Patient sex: F
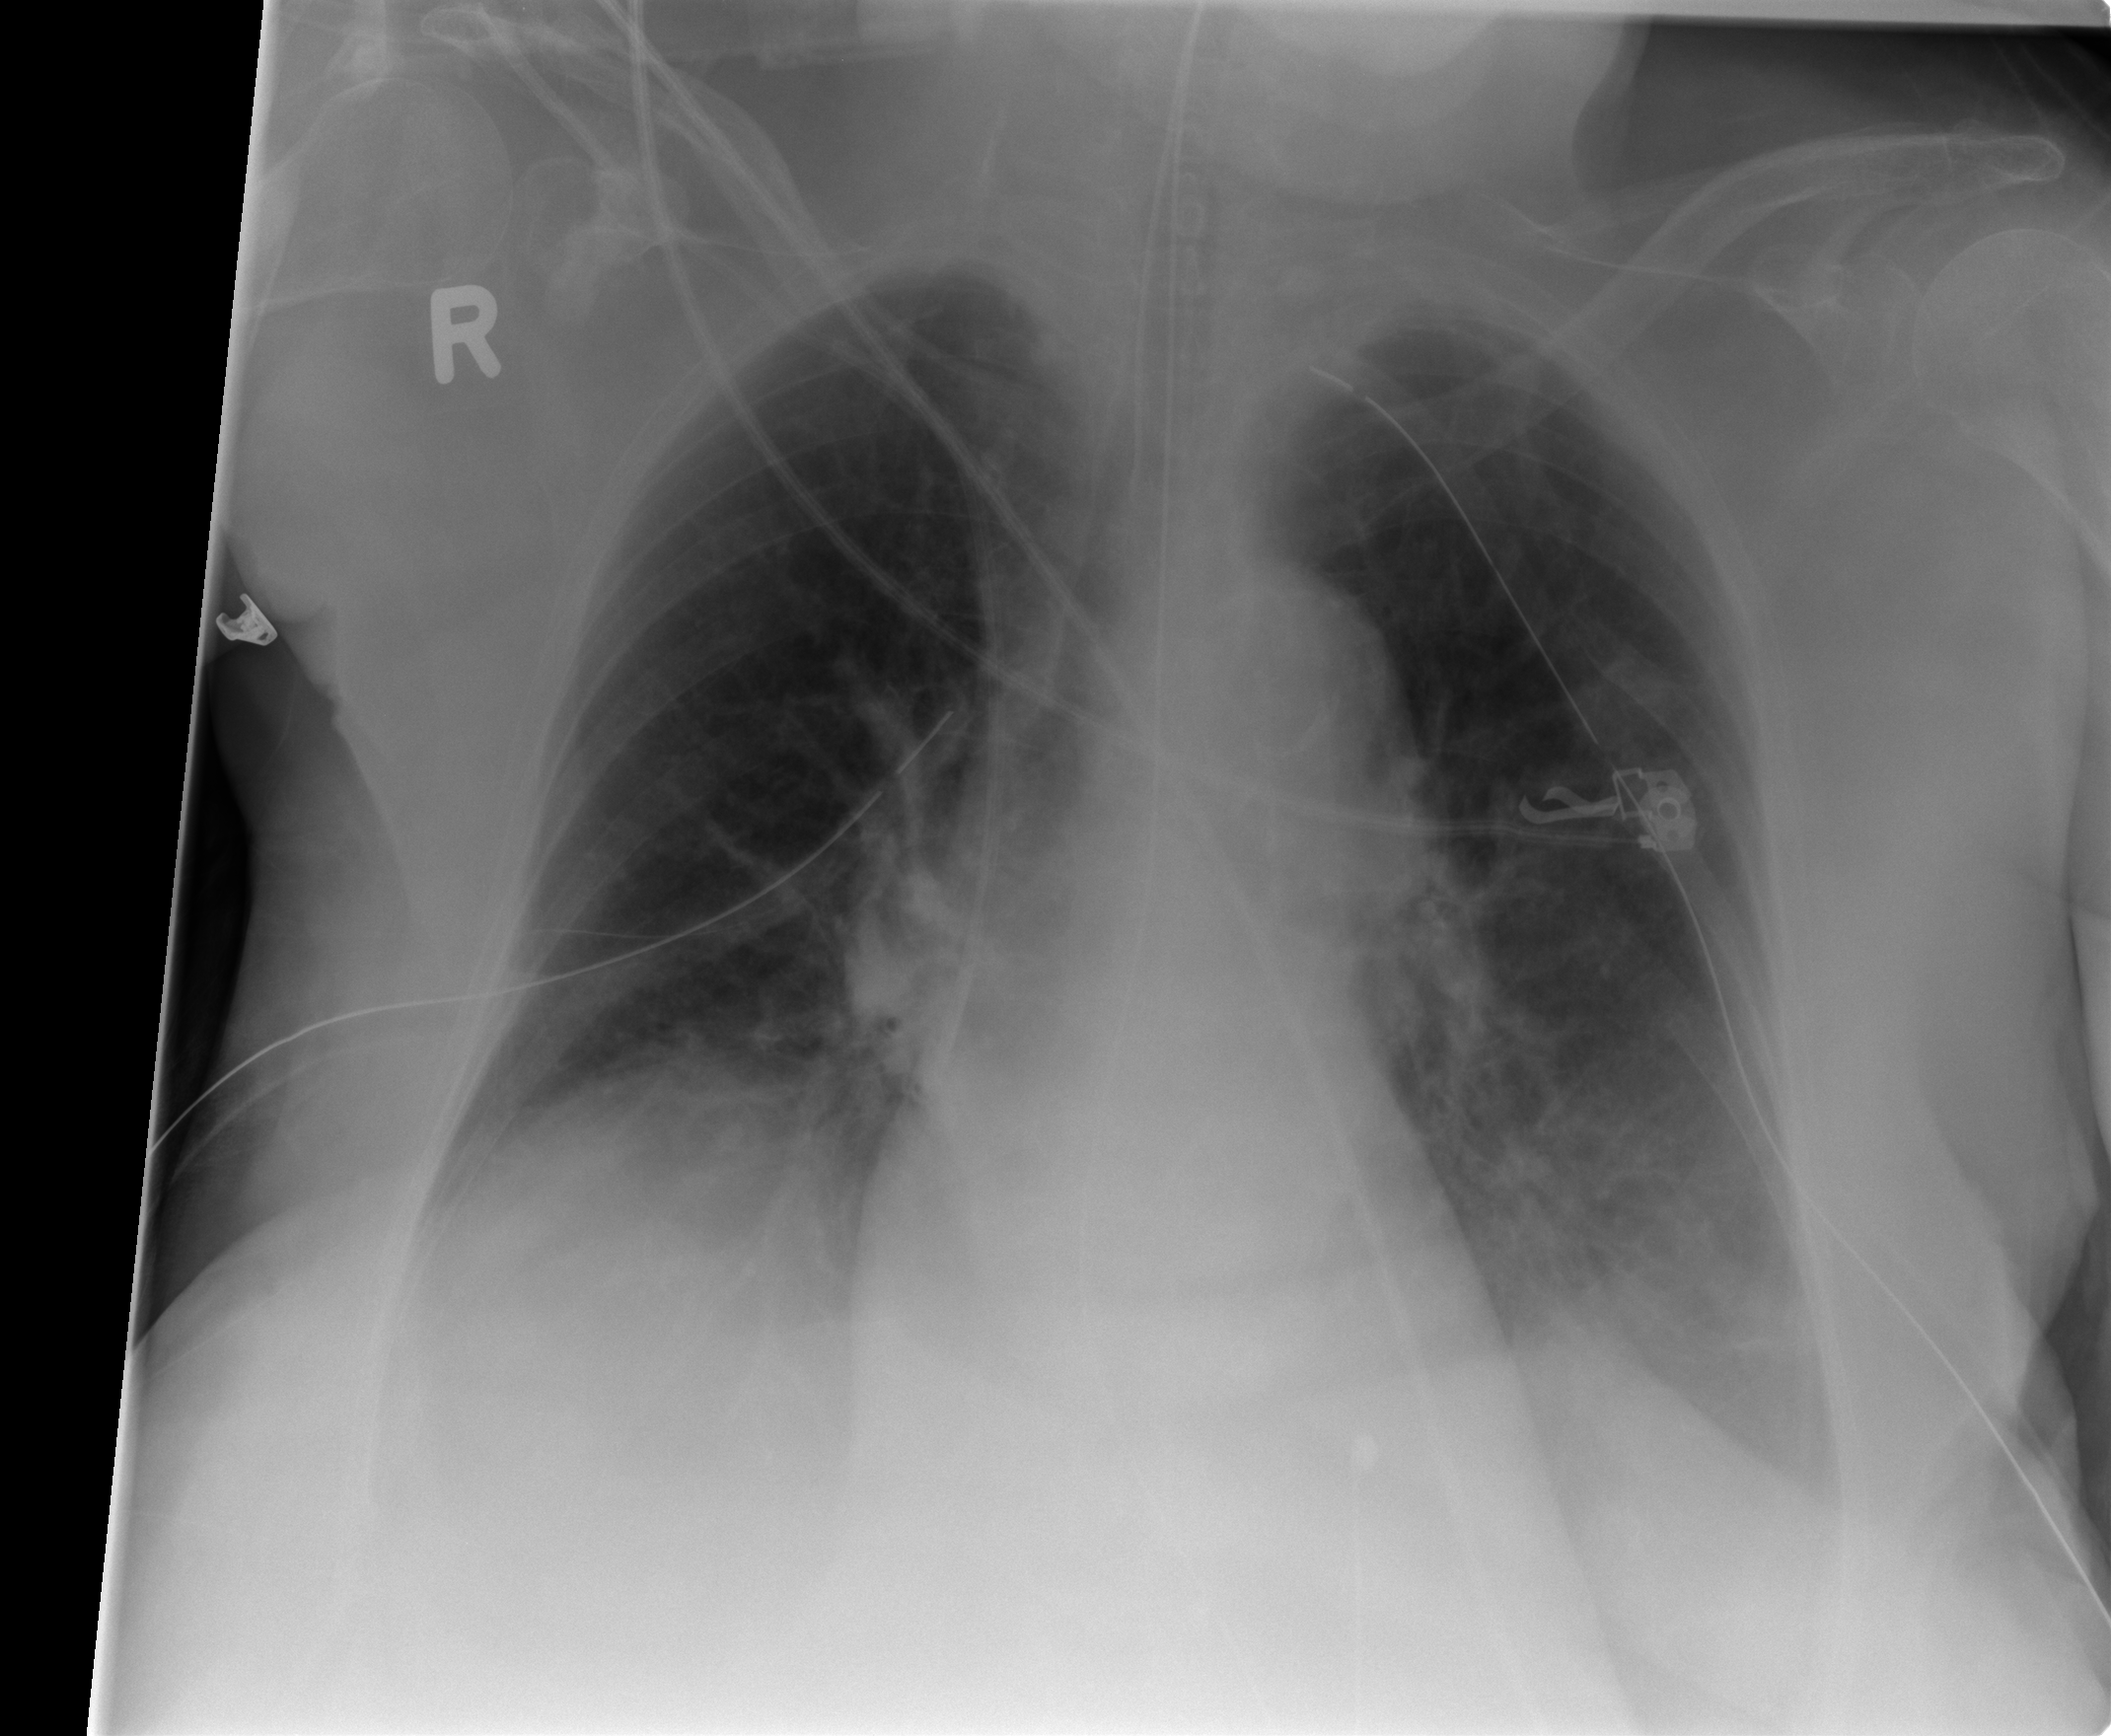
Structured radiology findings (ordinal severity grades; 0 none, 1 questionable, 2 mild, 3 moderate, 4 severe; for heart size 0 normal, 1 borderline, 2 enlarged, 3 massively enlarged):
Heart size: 0
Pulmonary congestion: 0
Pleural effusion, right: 2
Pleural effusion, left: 2
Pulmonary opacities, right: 0
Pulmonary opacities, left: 0
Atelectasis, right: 2
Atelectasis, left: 2